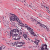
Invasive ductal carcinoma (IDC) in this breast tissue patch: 1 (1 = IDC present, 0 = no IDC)